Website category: sports
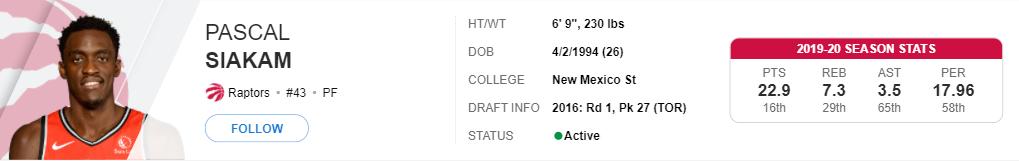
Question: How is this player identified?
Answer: Pascal Siakam

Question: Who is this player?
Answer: Pascal Siakam

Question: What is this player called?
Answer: Pascal Siakam

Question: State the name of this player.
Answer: Pascal Siakam

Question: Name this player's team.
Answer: Raptors

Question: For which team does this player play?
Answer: Raptors

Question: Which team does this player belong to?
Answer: Raptors

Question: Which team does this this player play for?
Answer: Raptors

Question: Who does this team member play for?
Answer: Raptors

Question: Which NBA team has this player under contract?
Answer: Raptors

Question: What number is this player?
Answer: #43

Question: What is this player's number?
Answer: #43

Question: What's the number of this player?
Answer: #43

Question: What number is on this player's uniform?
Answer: #43

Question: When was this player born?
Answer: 4/2/1994

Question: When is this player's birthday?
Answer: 4/2/1994

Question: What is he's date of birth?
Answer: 4/2/1994

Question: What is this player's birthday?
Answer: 4/2/1994

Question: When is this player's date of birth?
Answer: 4/2/1994

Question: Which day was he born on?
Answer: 4/2/1994

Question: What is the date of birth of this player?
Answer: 4/2/1994

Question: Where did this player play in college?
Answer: New Mexico St

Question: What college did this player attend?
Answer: New Mexico St

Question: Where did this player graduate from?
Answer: New Mexico St

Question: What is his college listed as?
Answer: New Mexico St

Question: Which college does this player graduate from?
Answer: New Mexico St

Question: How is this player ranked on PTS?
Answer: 22.9

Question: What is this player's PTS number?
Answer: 22.9

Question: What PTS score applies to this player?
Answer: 22.9

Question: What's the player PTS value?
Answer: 22.9

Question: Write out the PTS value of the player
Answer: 22.9

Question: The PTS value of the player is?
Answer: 22.9

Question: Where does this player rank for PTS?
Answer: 16th

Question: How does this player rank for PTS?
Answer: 16th

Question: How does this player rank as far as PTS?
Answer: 16th

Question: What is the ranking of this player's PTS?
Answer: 16th

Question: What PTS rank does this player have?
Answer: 16th

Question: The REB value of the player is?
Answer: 7.3

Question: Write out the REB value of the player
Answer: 7.3

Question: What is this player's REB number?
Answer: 7.3

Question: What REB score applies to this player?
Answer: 7.3

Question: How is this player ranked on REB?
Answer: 7.3

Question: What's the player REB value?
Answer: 7.3

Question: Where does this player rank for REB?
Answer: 29th

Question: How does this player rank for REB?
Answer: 29th

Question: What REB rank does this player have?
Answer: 29th

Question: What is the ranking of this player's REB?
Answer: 29th

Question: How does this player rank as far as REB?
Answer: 29th

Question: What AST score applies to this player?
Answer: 3.5

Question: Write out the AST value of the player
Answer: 3.5

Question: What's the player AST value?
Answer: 3.5

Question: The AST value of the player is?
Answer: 3.5

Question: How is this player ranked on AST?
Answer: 3.5

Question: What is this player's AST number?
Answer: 3.5

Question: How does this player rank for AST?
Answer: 65th

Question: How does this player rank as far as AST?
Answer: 65th

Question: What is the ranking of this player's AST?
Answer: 65th

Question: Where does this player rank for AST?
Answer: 65th

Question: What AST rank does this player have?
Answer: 65th

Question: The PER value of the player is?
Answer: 17.96

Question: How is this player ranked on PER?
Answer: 17.96

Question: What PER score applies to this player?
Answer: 17.96

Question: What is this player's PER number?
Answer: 17.96

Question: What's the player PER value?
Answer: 17.96